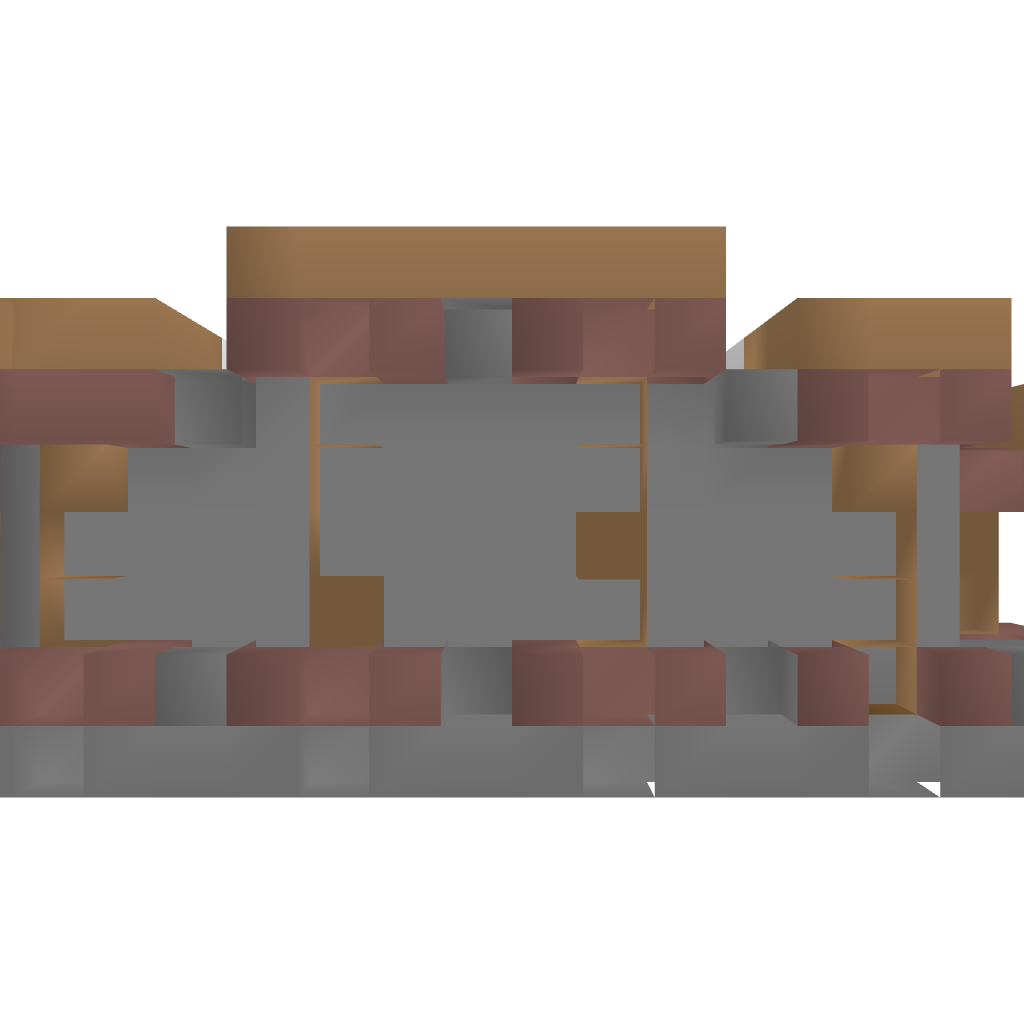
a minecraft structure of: Medieval Warehouse bad low quality